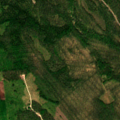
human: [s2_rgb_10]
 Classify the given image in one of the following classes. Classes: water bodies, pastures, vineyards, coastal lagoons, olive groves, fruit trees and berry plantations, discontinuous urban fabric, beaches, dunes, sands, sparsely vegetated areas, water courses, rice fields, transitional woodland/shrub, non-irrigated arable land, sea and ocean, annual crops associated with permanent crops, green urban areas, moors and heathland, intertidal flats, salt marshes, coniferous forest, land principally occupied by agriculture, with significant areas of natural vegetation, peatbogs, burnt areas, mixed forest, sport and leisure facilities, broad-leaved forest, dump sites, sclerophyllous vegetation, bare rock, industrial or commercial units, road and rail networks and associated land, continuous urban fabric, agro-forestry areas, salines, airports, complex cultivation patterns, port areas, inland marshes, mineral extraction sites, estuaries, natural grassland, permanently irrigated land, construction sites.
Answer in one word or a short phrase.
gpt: coniferous forest, mixed forest, transitional woodland/shrub